Interaction volume radius: 5 \u00c5
Interaction volume height: 10 \u00c5
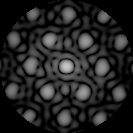
Disorder parameter: 0.246